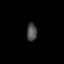
Tissue: lung
Cell type: Endothelial cells
Senescence score: 0.5973
Nuclear area (px): 175
Mean DAPI intensity: 78.131